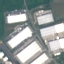
Label: Industrial